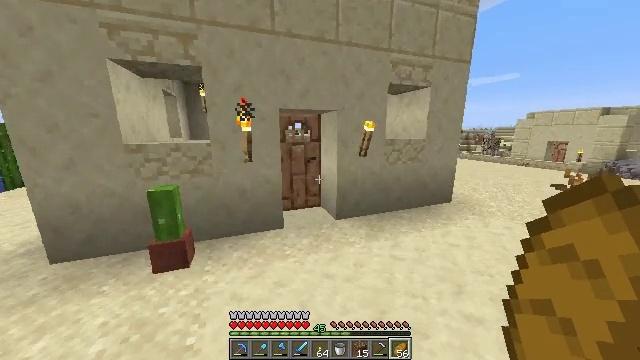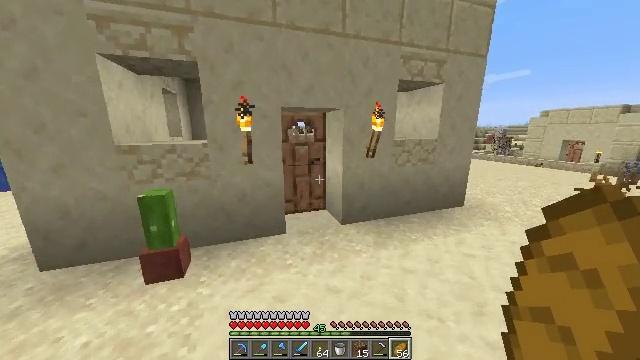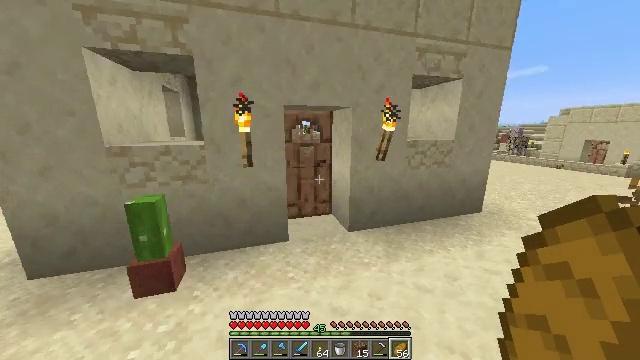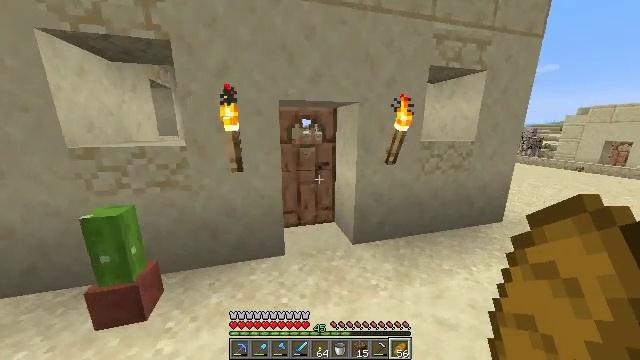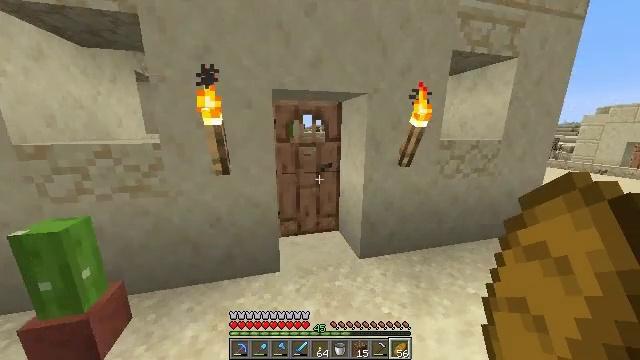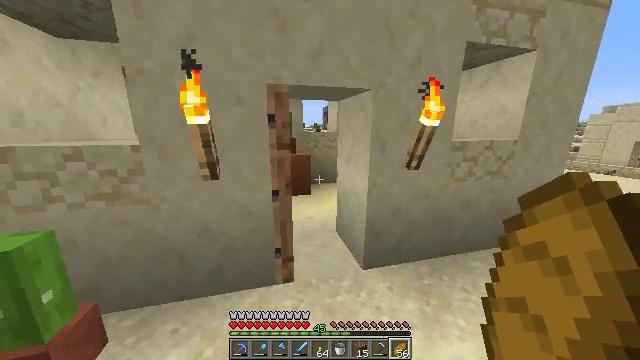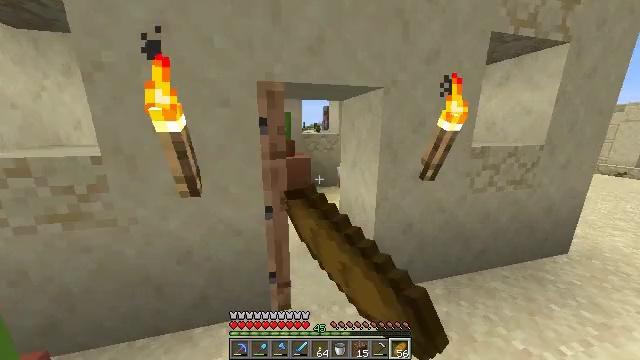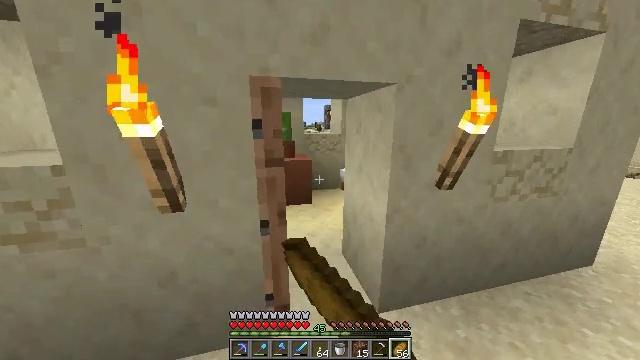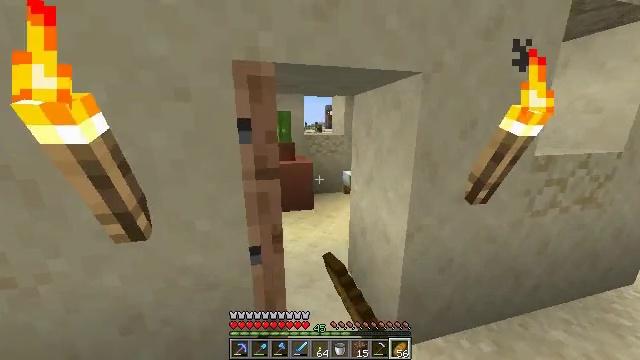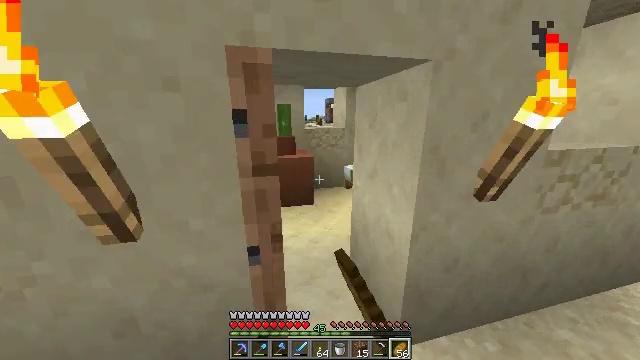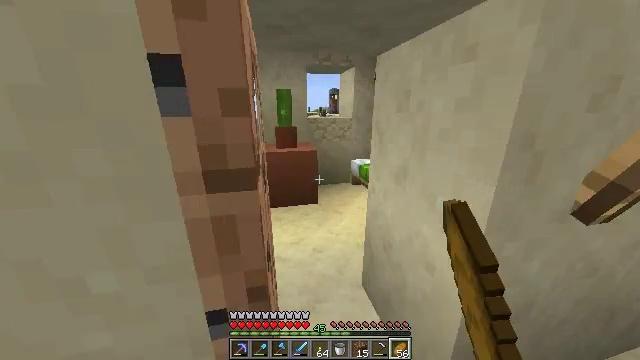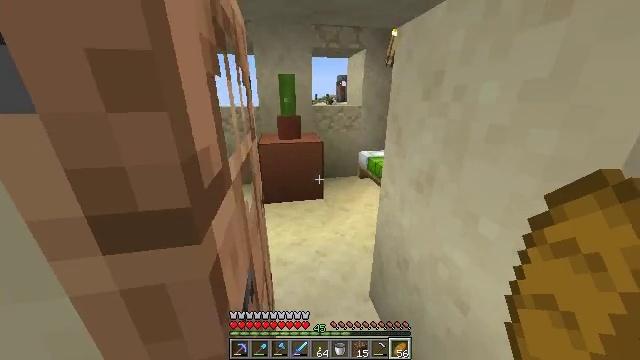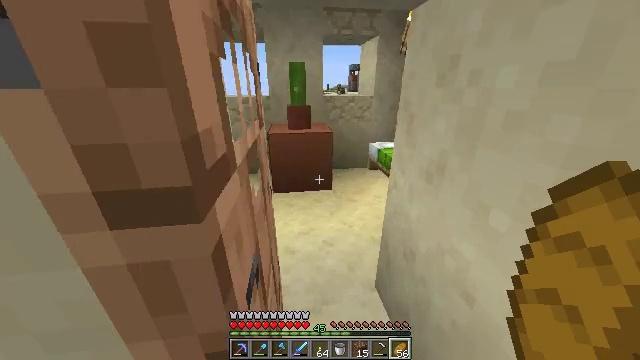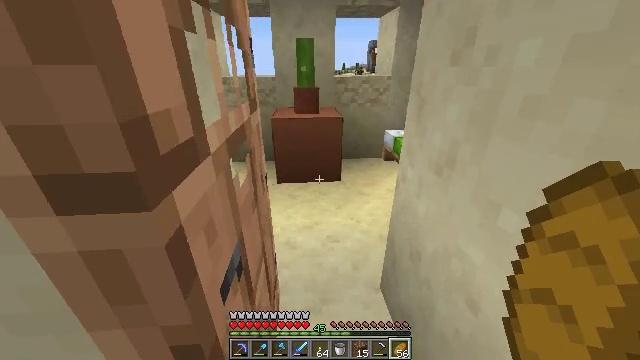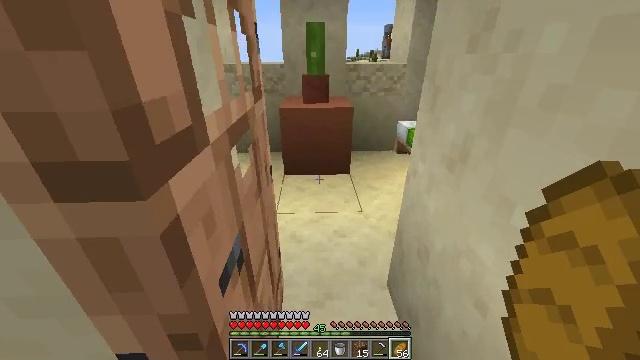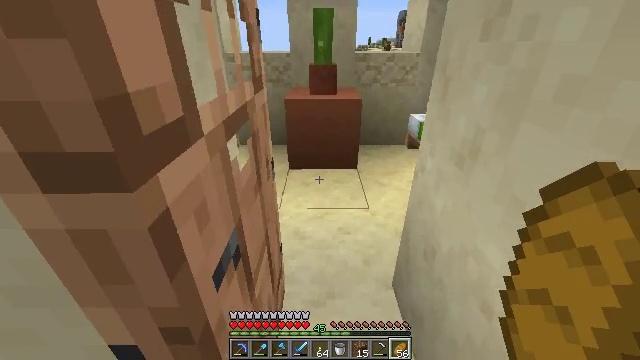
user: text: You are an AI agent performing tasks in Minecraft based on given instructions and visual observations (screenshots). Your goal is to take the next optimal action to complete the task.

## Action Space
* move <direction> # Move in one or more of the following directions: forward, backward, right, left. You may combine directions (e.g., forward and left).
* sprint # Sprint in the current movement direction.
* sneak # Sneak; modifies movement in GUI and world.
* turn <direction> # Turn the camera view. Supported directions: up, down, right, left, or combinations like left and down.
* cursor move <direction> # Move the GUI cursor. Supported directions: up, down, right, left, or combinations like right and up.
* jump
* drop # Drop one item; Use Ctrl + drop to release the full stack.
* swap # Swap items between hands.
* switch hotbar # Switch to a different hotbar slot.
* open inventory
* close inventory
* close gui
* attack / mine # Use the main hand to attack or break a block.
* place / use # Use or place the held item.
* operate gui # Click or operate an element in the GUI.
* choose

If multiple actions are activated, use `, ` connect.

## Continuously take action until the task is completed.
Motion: motion action
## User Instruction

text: Attack the lime bed to recycle it.
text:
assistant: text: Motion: move forward, sprint, turn left
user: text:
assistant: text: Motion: move forward, sprint, turn left
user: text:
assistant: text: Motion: move forward, turn left
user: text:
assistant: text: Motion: move forward, turn left
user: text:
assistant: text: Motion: move forward, use / place
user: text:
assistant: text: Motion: move forward, use / place
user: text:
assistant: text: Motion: move forward, use / place
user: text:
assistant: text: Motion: move forward
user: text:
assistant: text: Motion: move forward, turn down
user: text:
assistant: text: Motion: move forward, turn down
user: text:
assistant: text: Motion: move forward, turn left and down
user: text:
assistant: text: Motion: move forward, turn left and down
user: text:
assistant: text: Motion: move forward, turn left and down
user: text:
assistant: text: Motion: move forward, turn left and down
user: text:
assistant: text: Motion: move forward, turn left and down
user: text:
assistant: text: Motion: move forward, turn left
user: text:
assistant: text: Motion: move forward, turn left
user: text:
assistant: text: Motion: move forward, turn left
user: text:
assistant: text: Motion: move forward, turn left
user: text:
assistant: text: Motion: move forward, turn left
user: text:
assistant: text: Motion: move forward
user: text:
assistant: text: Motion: move forward and move right, turn left
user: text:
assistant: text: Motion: move forward and move right, turn left
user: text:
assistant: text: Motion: move forward and move right
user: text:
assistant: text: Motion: move forward
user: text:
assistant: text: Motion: move forward
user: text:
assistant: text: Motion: move forward
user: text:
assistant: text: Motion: move forward
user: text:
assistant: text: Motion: move forward and move right
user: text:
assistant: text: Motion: move forward and move right